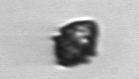
Label: Kryptoperidinium_triquetrum